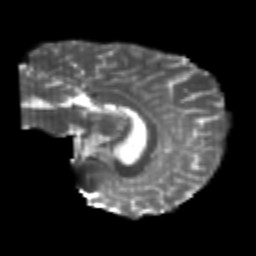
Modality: T2w
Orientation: sagittal
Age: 21
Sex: female
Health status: healthy
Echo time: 0.074 s